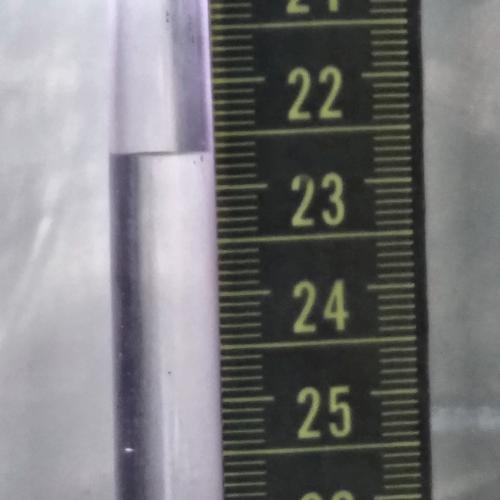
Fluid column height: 22.7 cm